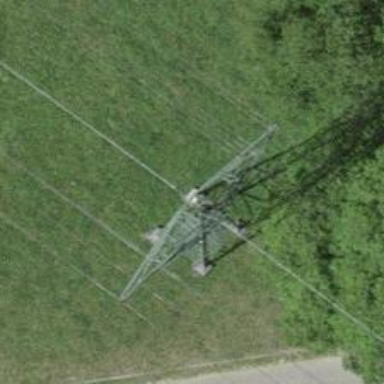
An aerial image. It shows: Power line in the image.